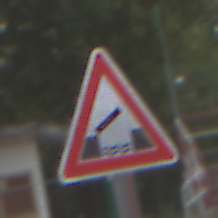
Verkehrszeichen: BeweglicheBruecke
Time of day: Midday
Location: Outdoor (Suburban)
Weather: Overcast
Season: NotSpecified
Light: Natural